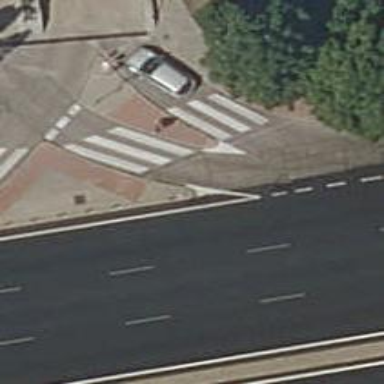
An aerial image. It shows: Zebra crossing on the road.